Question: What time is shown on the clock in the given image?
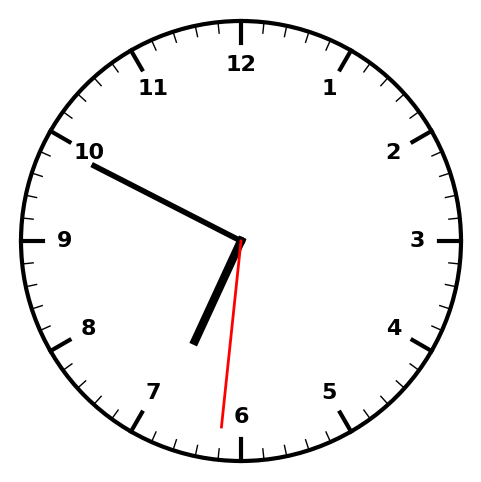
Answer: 06:49:31